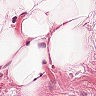
Metastatic tissue present: no